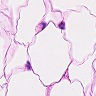
Metastatic tissue present: no